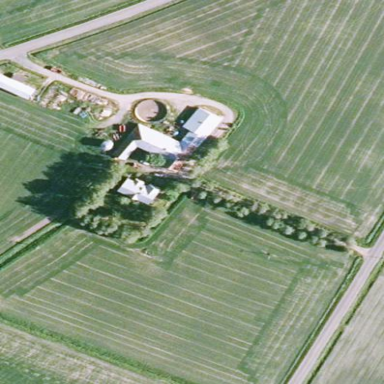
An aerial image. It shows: Farmyard area.